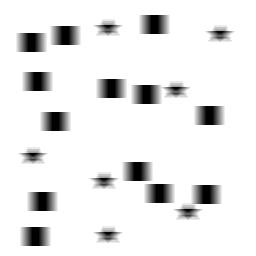
Squares: 13
Triangles: 0
Stars: 7
Total shapes: 20